Frequency: 80000
Velocity: 0,248
Power: 14
Pulse duration: 0,0000001
Pass count: 1
Magnification: 10
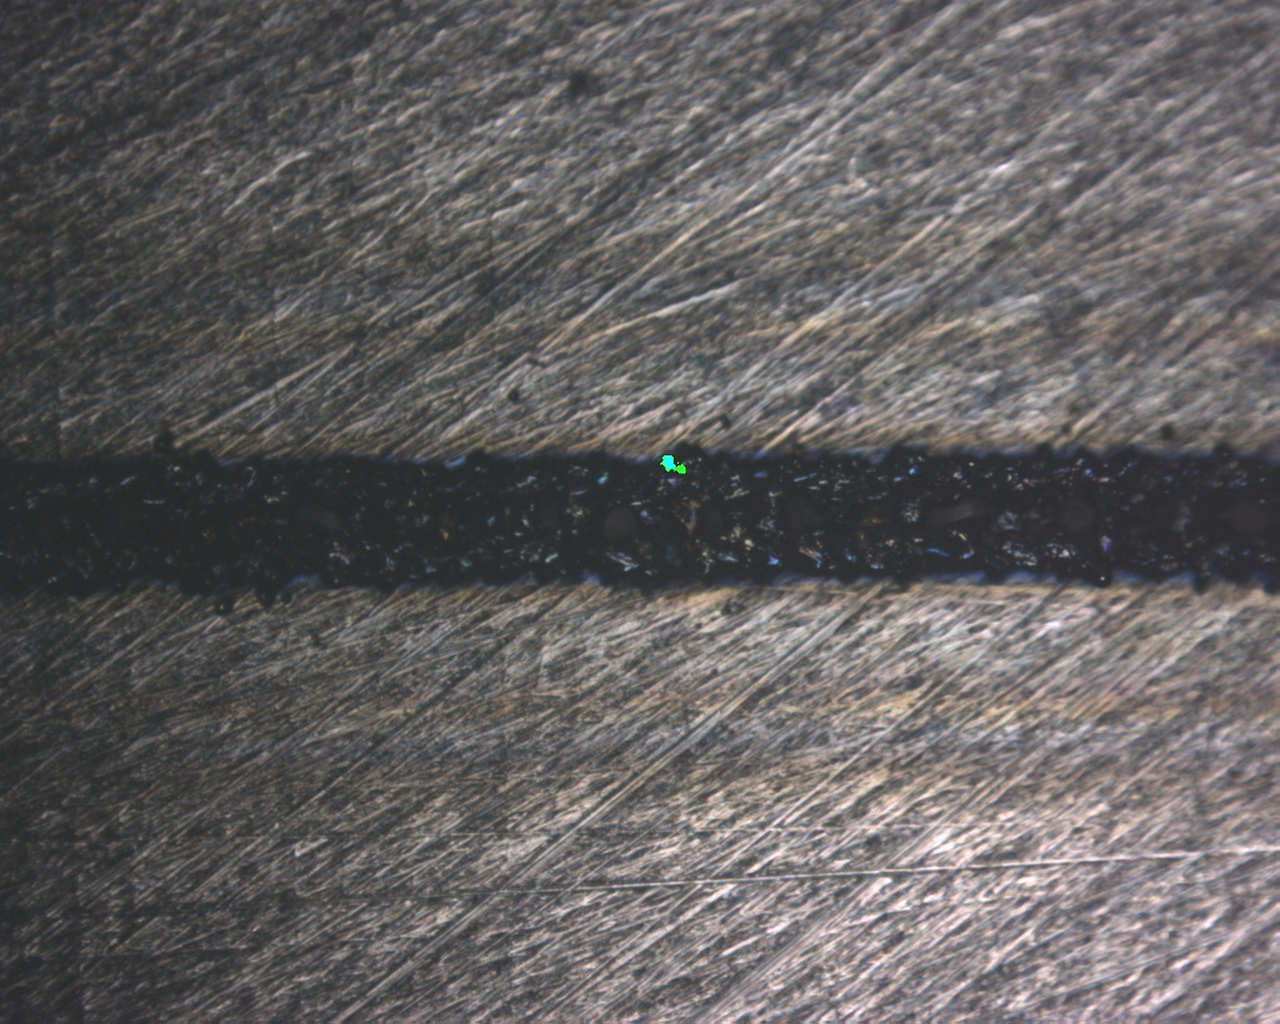
Measured width: 139.742
Other width: 49.916